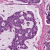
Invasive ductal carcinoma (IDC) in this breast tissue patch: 1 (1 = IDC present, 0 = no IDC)